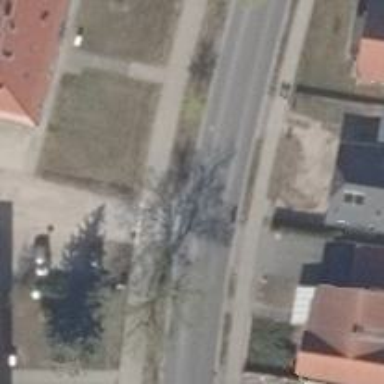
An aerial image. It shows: Road with "give way" sign.